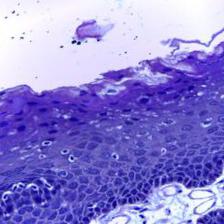
Diagnosis: Normal